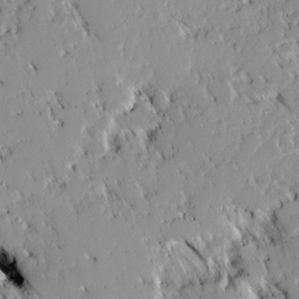
Label: non_frost